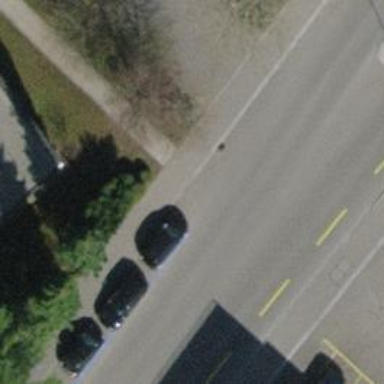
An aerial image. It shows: Residential road with asphalt surface. There are separate sidewalks on both sides.